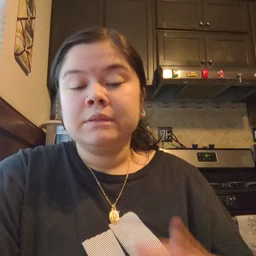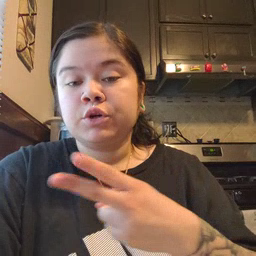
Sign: scissors